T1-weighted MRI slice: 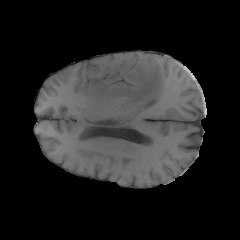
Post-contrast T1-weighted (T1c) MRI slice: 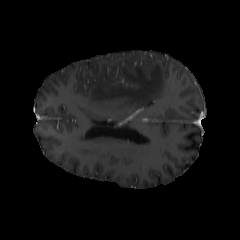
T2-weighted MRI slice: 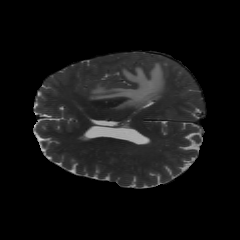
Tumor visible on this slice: yes